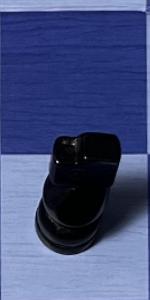
Label: Knight_Black